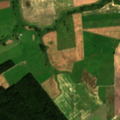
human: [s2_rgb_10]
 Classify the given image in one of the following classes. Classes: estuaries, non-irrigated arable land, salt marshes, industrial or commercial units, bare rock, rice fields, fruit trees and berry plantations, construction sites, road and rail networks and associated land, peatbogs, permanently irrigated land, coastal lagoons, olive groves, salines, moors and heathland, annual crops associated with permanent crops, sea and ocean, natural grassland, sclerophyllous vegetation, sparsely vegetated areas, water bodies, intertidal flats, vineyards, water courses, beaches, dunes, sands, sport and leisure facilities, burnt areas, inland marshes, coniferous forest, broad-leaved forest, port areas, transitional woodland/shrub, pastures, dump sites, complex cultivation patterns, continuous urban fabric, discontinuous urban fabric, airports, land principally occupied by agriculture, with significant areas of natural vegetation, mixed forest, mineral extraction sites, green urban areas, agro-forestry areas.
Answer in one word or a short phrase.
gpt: non-irrigated arable land, pastures, land principally occupied by agriculture, with significant areas of natural vegetation, mixed forest